Question: I am making a small JFrame in which I draw a large triangle. On all the sides of the triangle there has to be a label. I have to position these labels myself, because of the irregular shape of the triangle (yes, there will also be a non-right-angled triangle). (I have specified setResizable(false) on my JFrame, so there is no need for multiple sizes.)
Would there be any way to manually set the location of all my labels, WITH a layout manager?

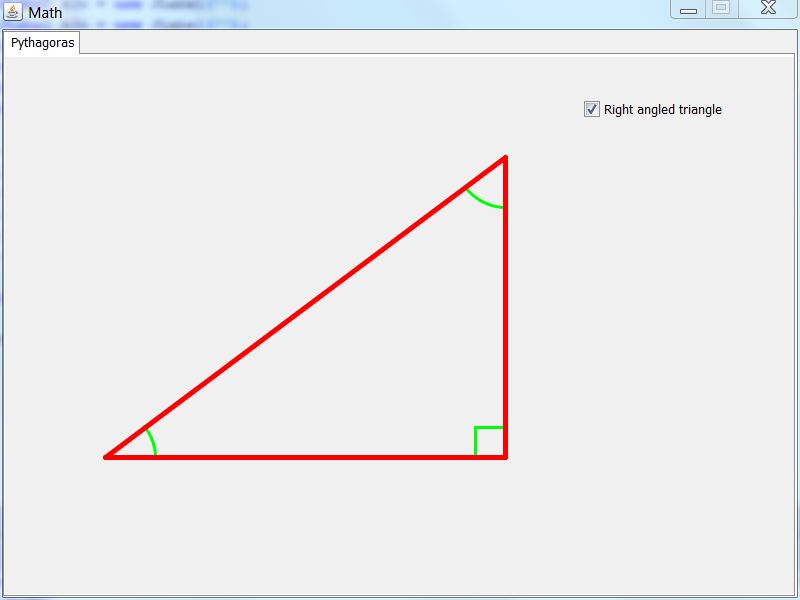
Answer: You say that you want to draw the labels at irregular places e.g. at corners and at the sides the dhapes. Then I would recommend to use 'drawString(String s, int x, int y)' in the Graphics2D API. So place the labels and draw then when you draw the figure.
See <URL> for more advanced options like e.g. Fonts and Font metrics.
When you want to specify the exact position of labels, is the only case when you shouldn't use an Layout Manager.